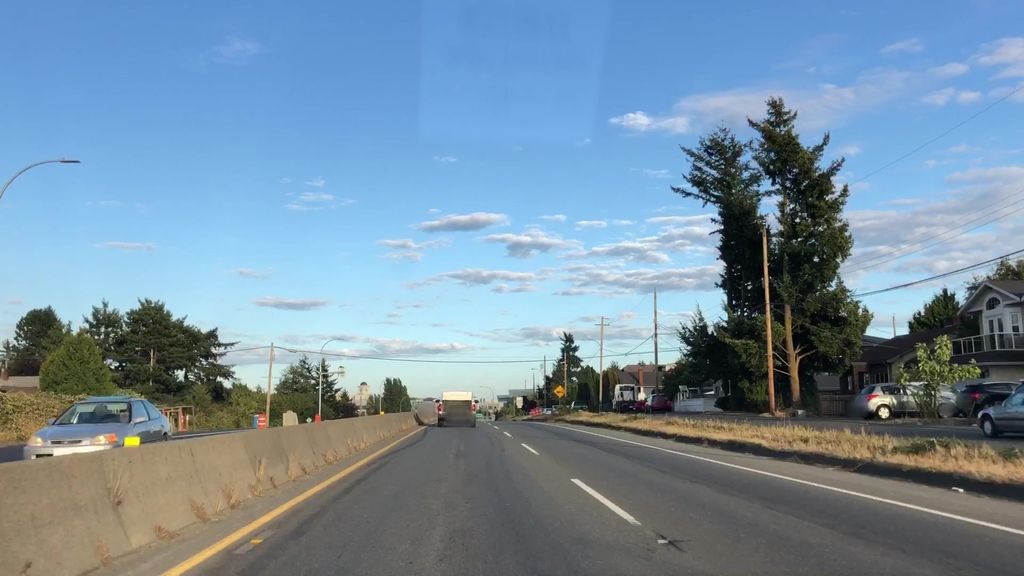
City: victoria